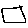
Label: square